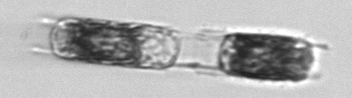
Label: Hemiaulus